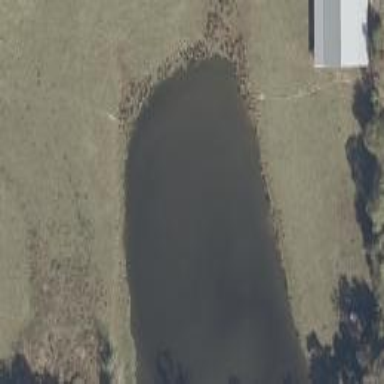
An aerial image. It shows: Pond surrounded by natural water.